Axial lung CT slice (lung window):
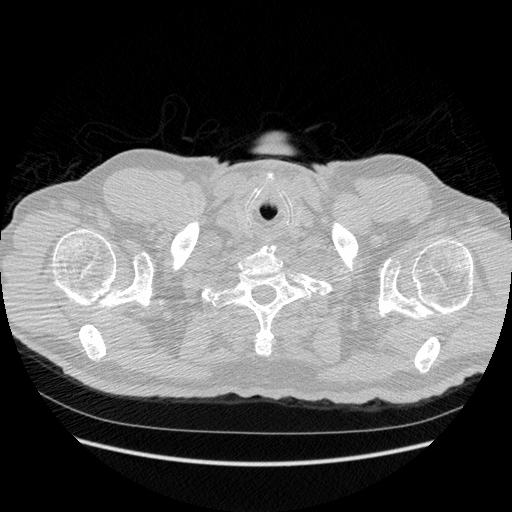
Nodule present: no